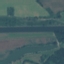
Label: River